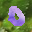
Label: 0